Aerial crown-view tile of a tropical tree (Barro Colorado Island, Panama), acquired 20241014:
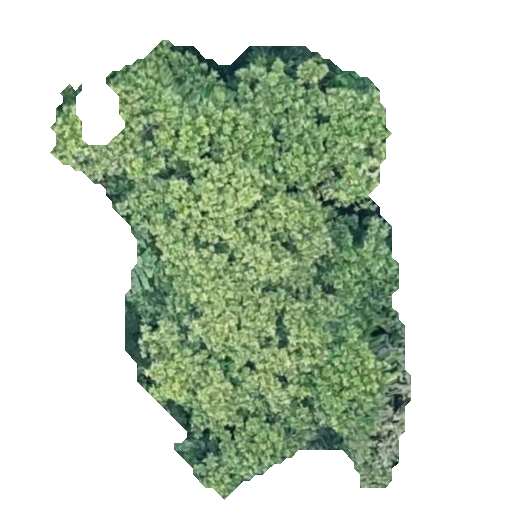
Species: Anacardium excelsum
GBIF accepted scientific name: Anacardium excelsum
Crown area: 169.102 m²